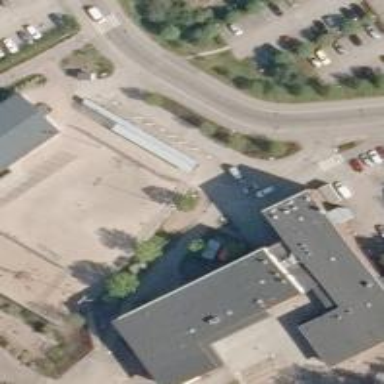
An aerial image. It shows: School building.